Field crop: maize
Growth stage: 1
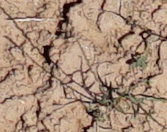
Species: lolium